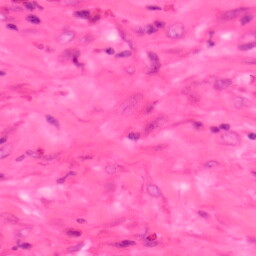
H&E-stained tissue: Colon